Question: I want to draw text in default marker of Google map v2. I have done this by taking my own image from drawable but how can i change it in default marker.
my code is
'''
marker.icon(BitmapDescriptorFactory
.fromBitmap(drawTextToBitmap(getApplicationContext(), R.drawable.images,"5")));
'''
and 'drawTextToBitmap'methods is.
'''
public static Bitmap drawTextToBitmap(Context gContext,int gResId,String gText) {
Resources resources = gContext.getResources();
float scale = resources.getDisplayMetrics().density;
Bitmap bitmap =
BitmapFactory.decodeResource(resources, gResId);
android.graphics.Bitmap.Config bitmapConfig =
bitmap.getConfig();
if(bitmapConfig == null) {
bitmapConfig = android.graphics.Bitmap.Config.ARGB_8888;
}
bitmap = bitmap.copy(bitmapConfig, true);
Canvas canvas = new Canvas(bitmap);
Paint paint = new Paint(Paint.ANTI_ALIAS_FLAG);
paint.setColor(Color.BLACK);
paint.setTextSize((int) (15 * scale));
paint.setShadowLayer(1f, 0f, 1f, Color.WHITE);
Rect bounds = new Rect();
paint.getTextBounds(gText, 0, gText.length(), bounds);
int x = (bitmap.getWidth() - bounds.width())/2;
int y = (bitmap.getHeight() + bounds.height())/2;
canvas.drawText(gText, x * scale, y * scale, paint);
return bitmap;
}
'''
i want to draw text like that

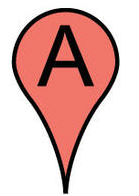
Answer: 1.Downlaod the library from
github.com/googlemaps/android-maps-utils
2.To use check this link
<URL>
'''
TextIconGenerator tc = new TextIconGenerator(this);
Bitmap bmp = tc.makeIcon("hello");
'''
Then set the bitmap to the map object
'''
.icon(BitmapDescriptorFactory.fromBitmap(bmp)));
'''
snap shot